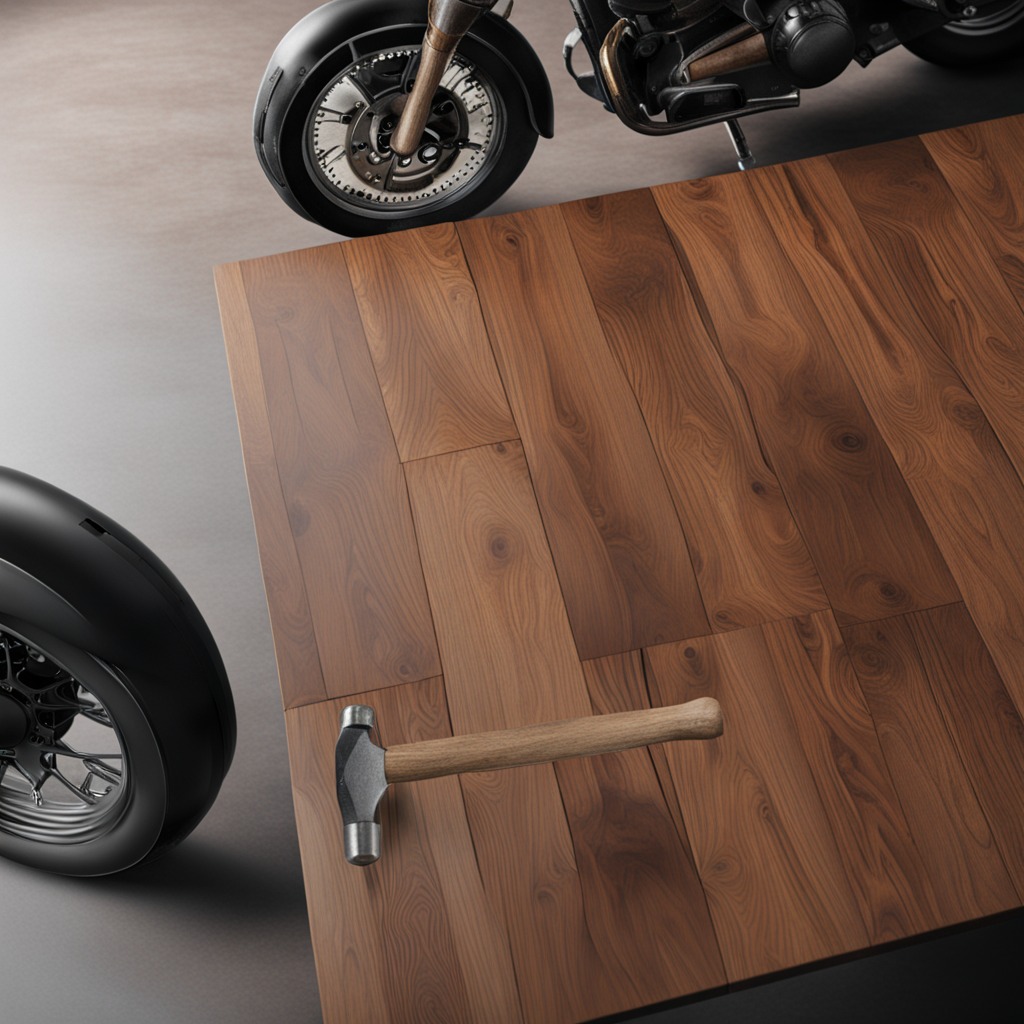
A hammer is lying on an oil-spilled wooden table in a vintage motorcycle garage.